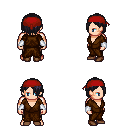
a pixel art fantasy rpg character, male body template, human, light skin, brown robe, gold greaves, raven bangs hairstyle, red bandana, white cloth bracers, brown shoes, four views (front, back, left, right), 2x2 character sprite sheet, small pixel art, hard edges, no anti-aliasing